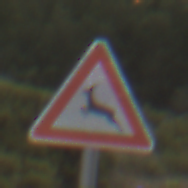
Verkehrszeichen: WildwechselRechts
Umgebung: Outdoor, Nature
Tageszeit: Midday
Wetter: Overcast
Licht: Natural
Jahreszeit: NotSpecified
Kontrast: LowContrast